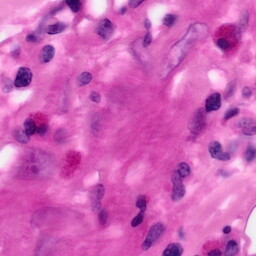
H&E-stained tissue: Pancreatic